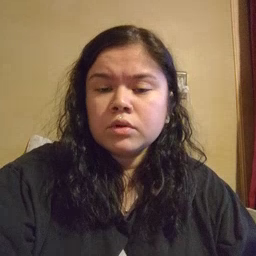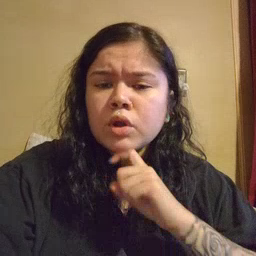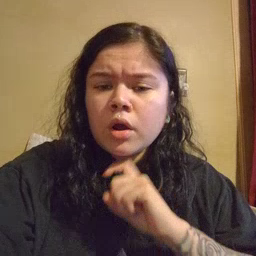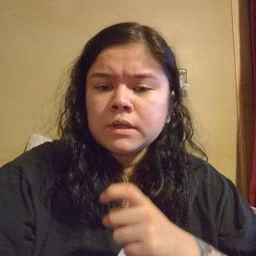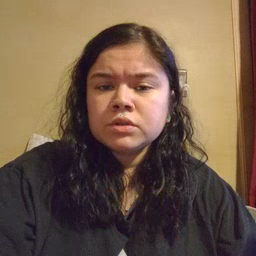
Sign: garbage